Interaction volume radius: 5 \u00c5
Interaction volume height: 35 \u00c5
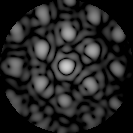
Disorder parameter: 0.3324